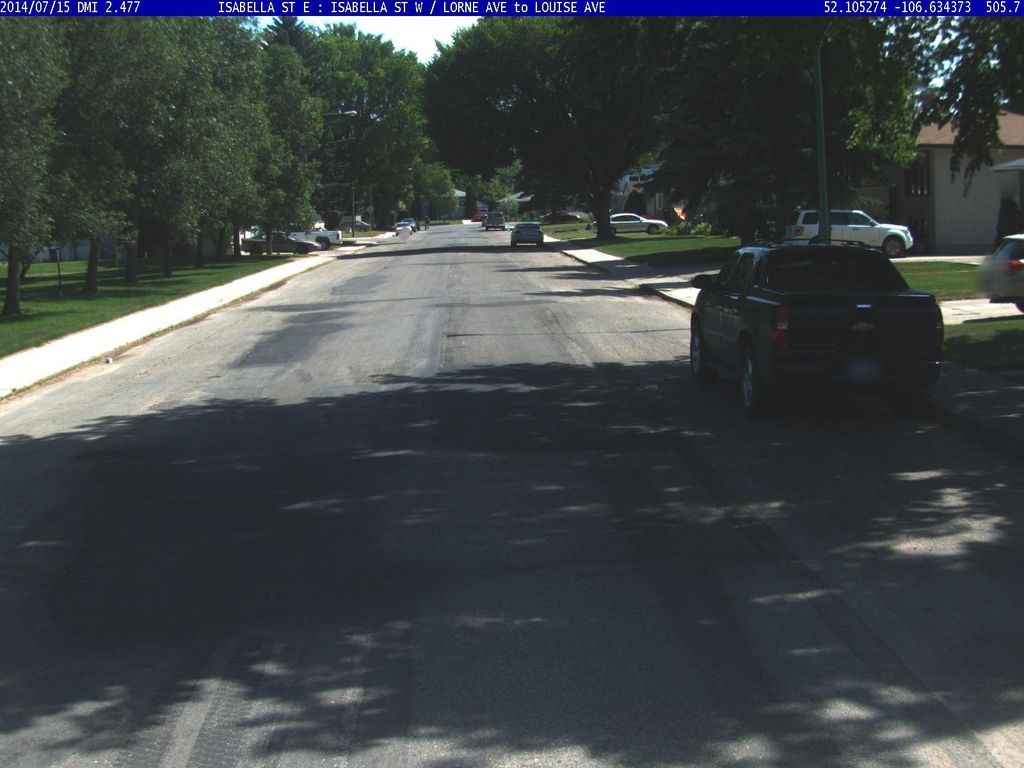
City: saskatoon